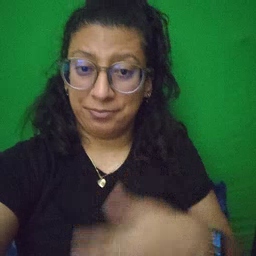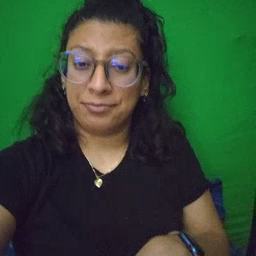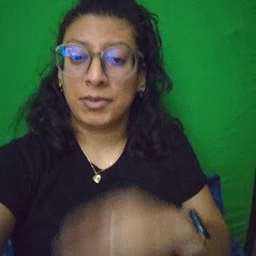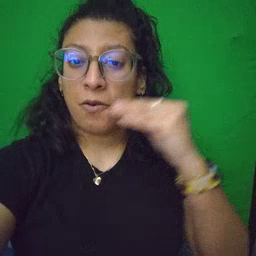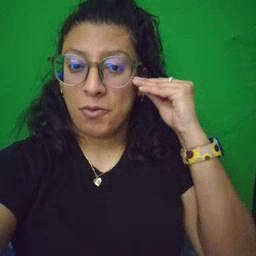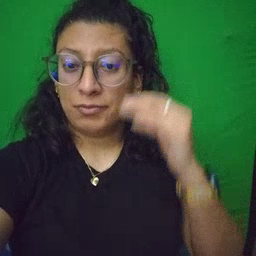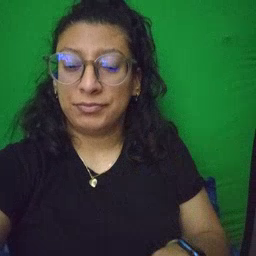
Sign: home